Question: I am learning C at the moment and have copied the following from wibit.com:
'''
#include <stdio.h>
int main()
{
int* n;
*n = 20;
printf("%i
", *n);
return 0;
}
'''
I'm using GCC and compiling and running in cmd prompt like so:
'''
gcc prgrm.c -o prgrm.exe #compiles without any errors
prgrm.exe
'''
Then the error pops up saying prgrm.exe has stopped working. I click debug and get this:

All my programs have run before and I tested it with another few (just return 0; or printf(etc...) ) and they work!
Any ideas?
thanks
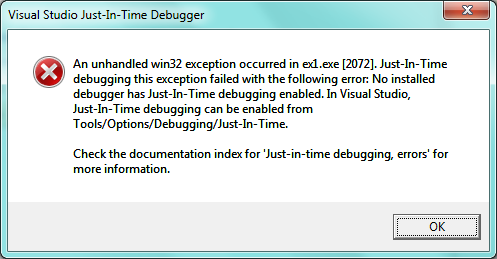
Answer: '''
int* n;
'''
declares a pointer to 'int'. It has no address assigned so points to an arbitrary address in memory. This address almost certainly won't be writable. Even if it was writable, it isn't your memory so you don't know what the effects of writing it will be.
'''
*n = 20;
'''
tries to write to this unpredictable address. This results in undefined behaviour. Crashing is a valid (and useful) type of undefined behaviour.
To make your program work, you need to allocate storage for 'n'. You can do this on the stack
'''
int n;
n = 20;
printf("%i
", n);
'''
or dynamically on the heap
'''
int* n = malloc(sizeof(*n));
if (n == NULL) {
printf("Error: out of memory
");
return -1;
}
*n = 20;
printf("%i
", *n);
free(n);
'''
Note that your compiler would have warned you about this use of an uninitialised variable if you enabled warnings for your build. Add '-Wall' to your command line for gcc or '/W4' for MSVC to enable this.